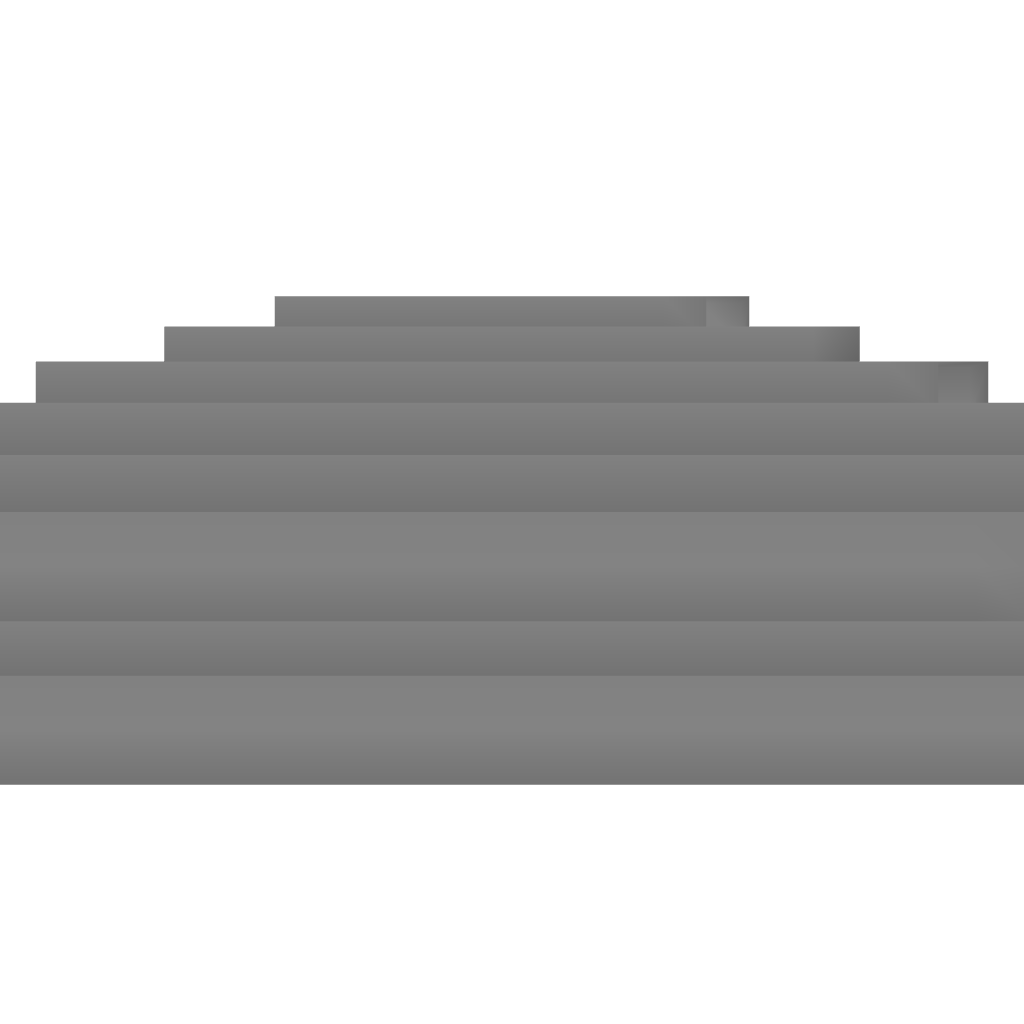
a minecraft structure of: Server Bank bad low quality